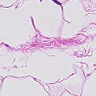
Metastatic tissue present: no